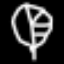
Label: leaf